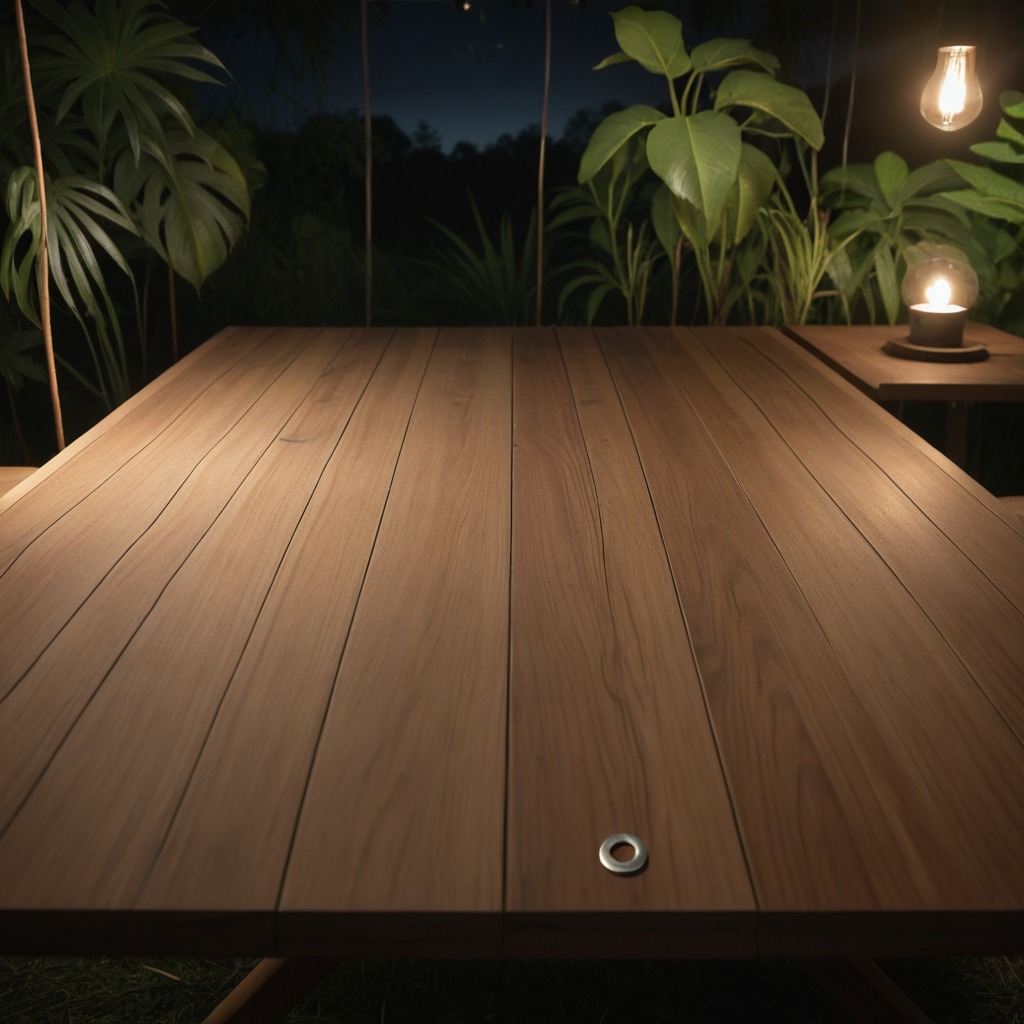
A flat metal washer lies on the wooden table in the dark.